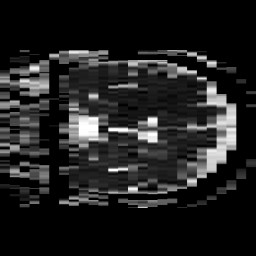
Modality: ADC
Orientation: coronal
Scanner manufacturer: philips
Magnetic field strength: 3 T
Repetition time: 4.072 s
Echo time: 0.06042 s